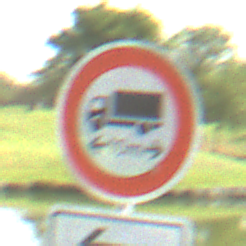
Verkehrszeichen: TatsaechlicheLaenge
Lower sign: RichtungsangabeDurchPfeile2
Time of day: MorningAfternoon
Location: Outdoor (Nature)
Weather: PartlyCloudy
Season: NotSpecified
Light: Natural